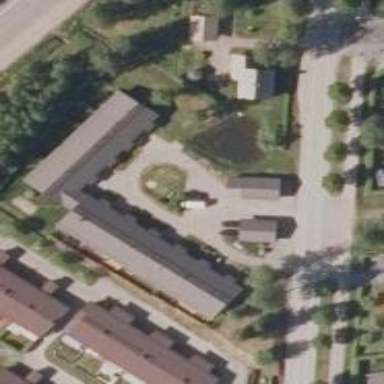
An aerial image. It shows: Terrace building.